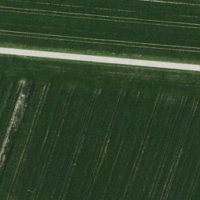
EUNIS habitat code: 25
Species observed at this site:
Corvus frugilegus